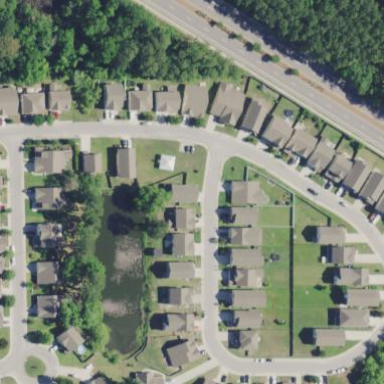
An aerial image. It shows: Single-family residential area within subdivision.